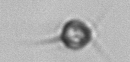
Label: Acanthoica_quattrospina